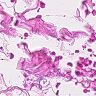
Metastatic tissue present: no